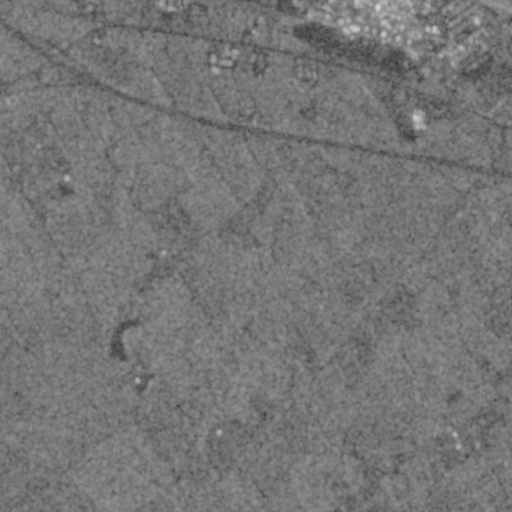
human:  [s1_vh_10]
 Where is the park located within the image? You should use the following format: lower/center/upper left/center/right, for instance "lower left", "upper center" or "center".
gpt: The park is located in the upper right of the image.
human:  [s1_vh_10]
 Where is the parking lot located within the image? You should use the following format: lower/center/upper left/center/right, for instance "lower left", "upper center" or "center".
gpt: The parking lot is located in the upper right of the image.
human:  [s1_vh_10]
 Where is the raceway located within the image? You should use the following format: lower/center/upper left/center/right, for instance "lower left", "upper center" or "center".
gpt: The raceway is located in the upper right of the image.
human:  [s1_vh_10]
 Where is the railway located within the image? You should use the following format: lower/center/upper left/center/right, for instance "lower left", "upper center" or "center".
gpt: The railway is located in the upper right of the image.
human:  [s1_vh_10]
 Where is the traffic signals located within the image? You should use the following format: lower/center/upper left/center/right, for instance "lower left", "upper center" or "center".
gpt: The traffic signals is located in the upper of the image.
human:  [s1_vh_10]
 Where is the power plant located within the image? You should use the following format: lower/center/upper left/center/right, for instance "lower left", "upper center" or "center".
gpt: There is no power plant in the image.

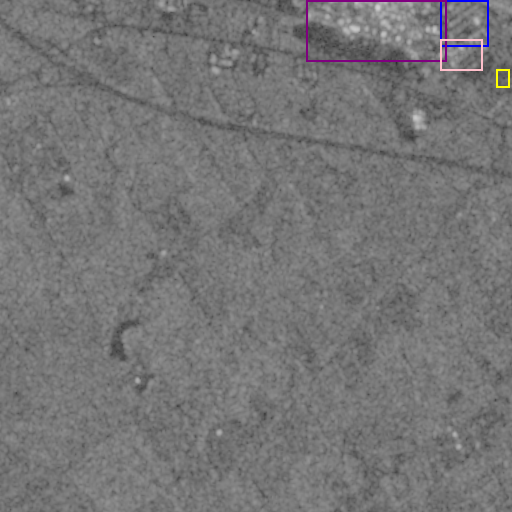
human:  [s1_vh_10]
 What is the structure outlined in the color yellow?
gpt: The structure outlined in yellow is a park.
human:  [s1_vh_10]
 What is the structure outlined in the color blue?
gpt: The structure outlined in blue is a parking lot.
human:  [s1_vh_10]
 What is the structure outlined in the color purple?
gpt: The structure outlined in purple is a building.
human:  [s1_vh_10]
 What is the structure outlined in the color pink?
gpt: The structure outlined in pink is a building.
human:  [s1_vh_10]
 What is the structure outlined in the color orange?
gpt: There is no orange outline.